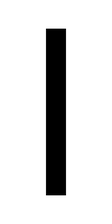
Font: Inter_Regular